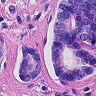
Metastatic tissue present: yes